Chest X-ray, AP view. Patient: 46 years old, sex M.
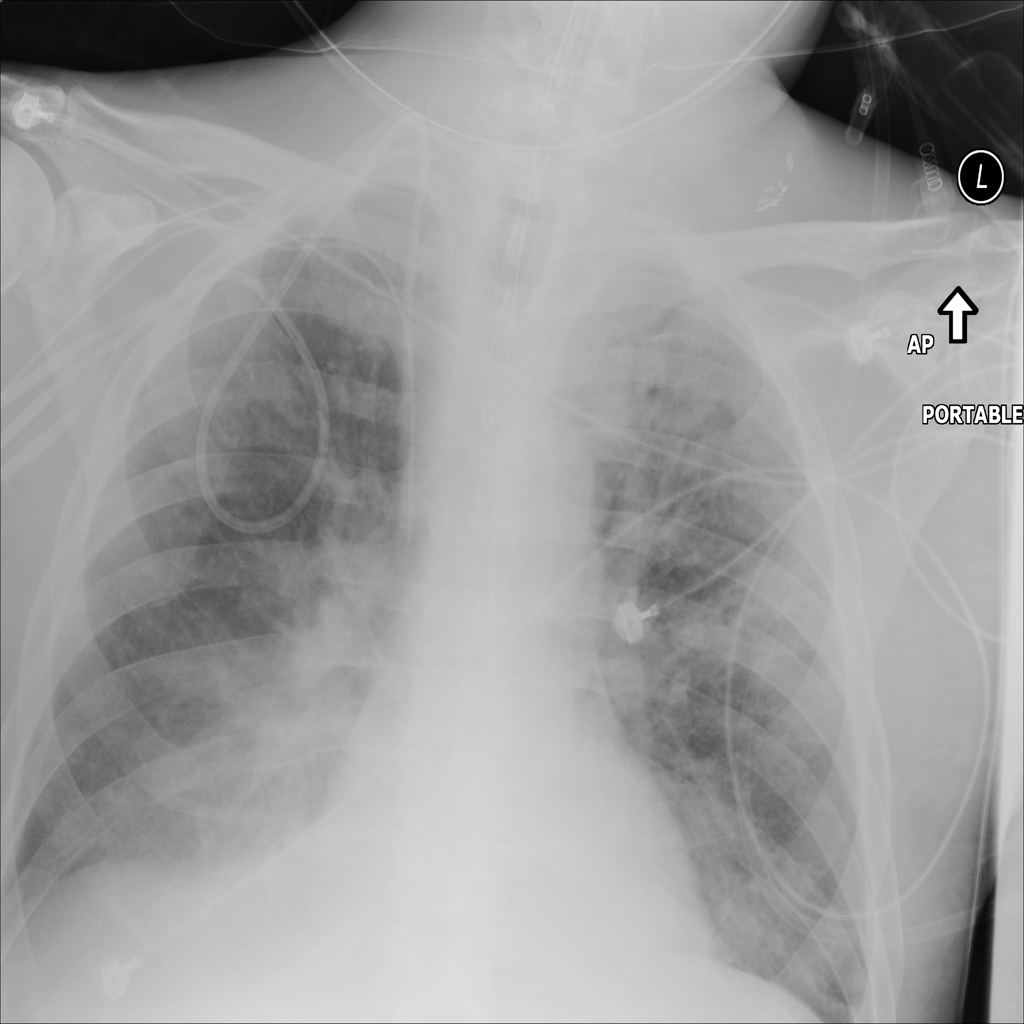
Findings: Consolidation, Nodule